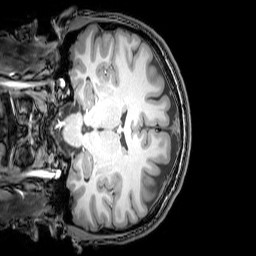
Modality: T1w
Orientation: coronal
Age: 26
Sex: male
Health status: healthy
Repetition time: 0.081 s
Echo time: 0.037 s